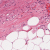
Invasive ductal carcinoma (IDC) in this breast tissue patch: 0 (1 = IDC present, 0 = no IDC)